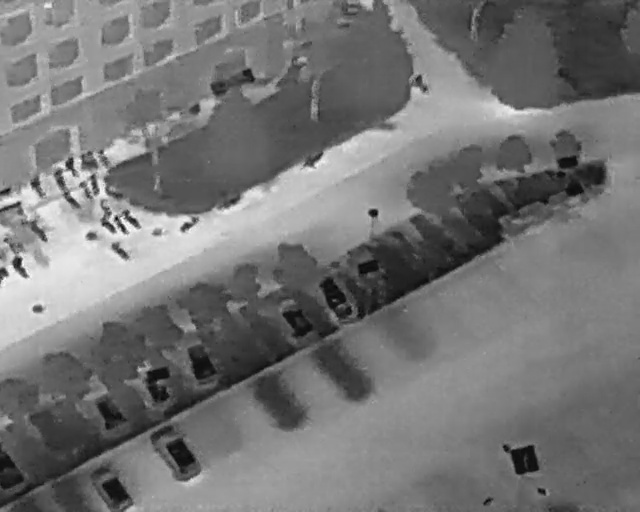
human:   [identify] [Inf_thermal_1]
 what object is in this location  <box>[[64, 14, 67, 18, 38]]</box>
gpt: <ref>1 medium bicycle at the top</ref>

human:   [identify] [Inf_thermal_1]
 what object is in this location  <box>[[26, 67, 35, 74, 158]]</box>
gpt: <ref>1 medium car at the bottom</ref>